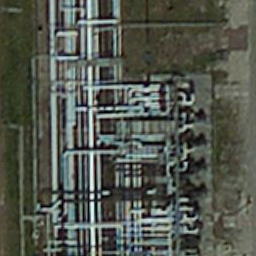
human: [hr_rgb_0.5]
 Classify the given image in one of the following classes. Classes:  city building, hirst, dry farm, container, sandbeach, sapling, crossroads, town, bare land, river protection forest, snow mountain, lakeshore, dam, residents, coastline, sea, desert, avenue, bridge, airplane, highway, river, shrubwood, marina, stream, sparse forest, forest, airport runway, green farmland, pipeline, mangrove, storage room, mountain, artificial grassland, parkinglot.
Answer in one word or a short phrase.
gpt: pipeline